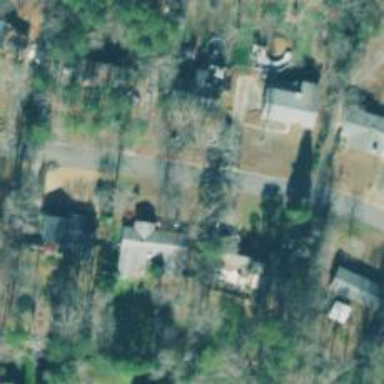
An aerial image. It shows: Neighborhood.